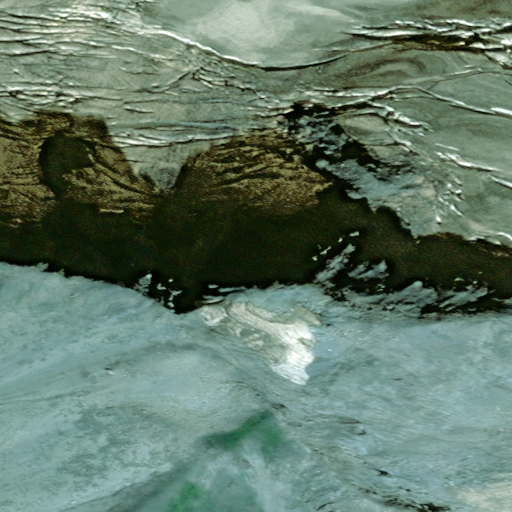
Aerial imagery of mountain in Alaska named Mount Alexander containing only unknown